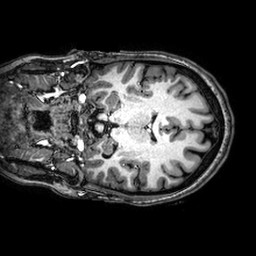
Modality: T1w
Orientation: coronal
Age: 26
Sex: female